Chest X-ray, PA view. Patient: 50 years old, sex M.
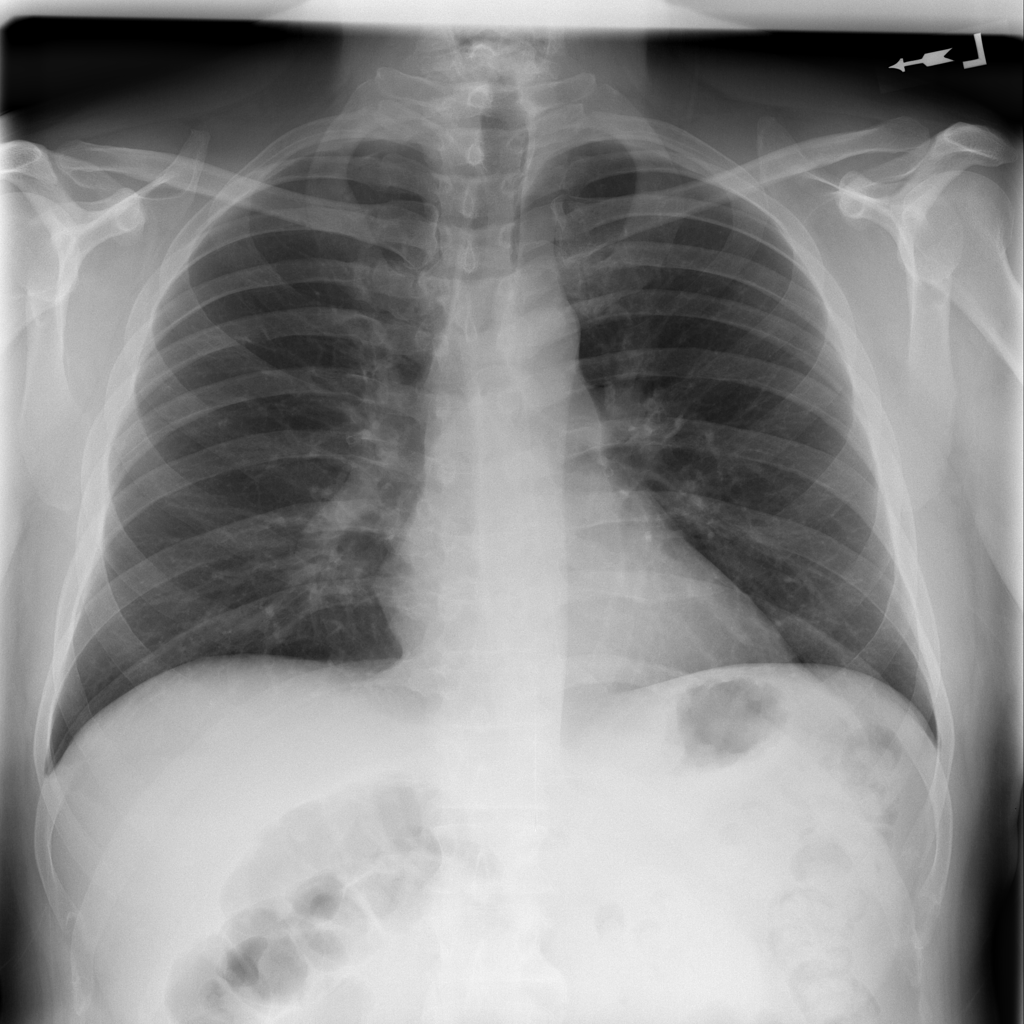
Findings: No Finding